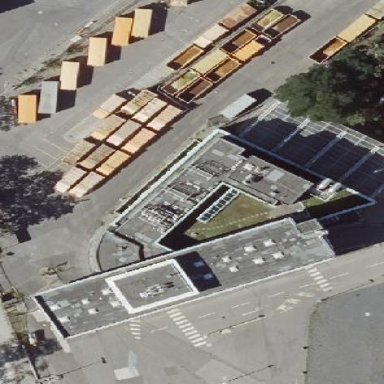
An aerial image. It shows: Building marked by its construction works.